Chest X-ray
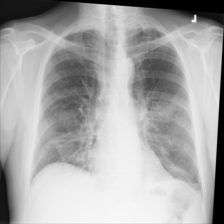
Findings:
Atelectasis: positive
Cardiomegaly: negative
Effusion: negative
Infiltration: positive
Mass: negative
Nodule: negative
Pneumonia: negative
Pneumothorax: negative
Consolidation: positive
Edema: negative
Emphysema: negative
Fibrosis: negative
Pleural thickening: negative
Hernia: negative